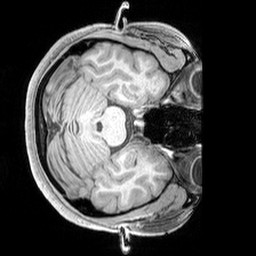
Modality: T1w
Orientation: axial
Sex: female
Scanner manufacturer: siemens
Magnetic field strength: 3 T
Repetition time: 2.3 s
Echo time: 0.00226 s